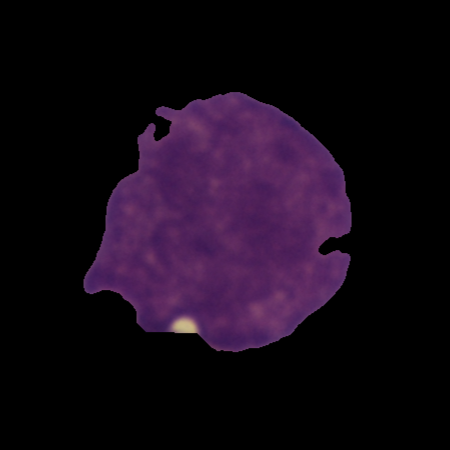
Label: cancer